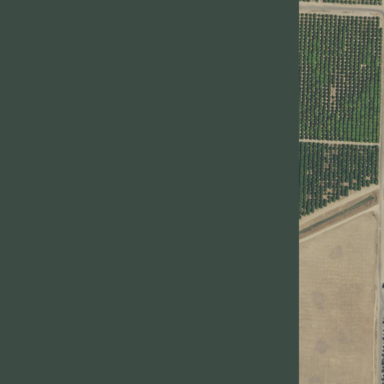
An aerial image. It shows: Orange orchard with rows of vibrant orange trees.